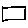
Label: square